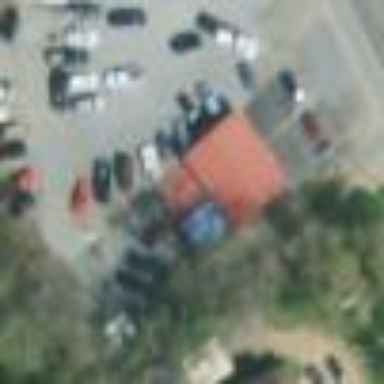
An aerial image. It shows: Car shop.